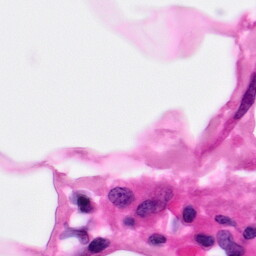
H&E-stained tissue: Pancreatic